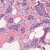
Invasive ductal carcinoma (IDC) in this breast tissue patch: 1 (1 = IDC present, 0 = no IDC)